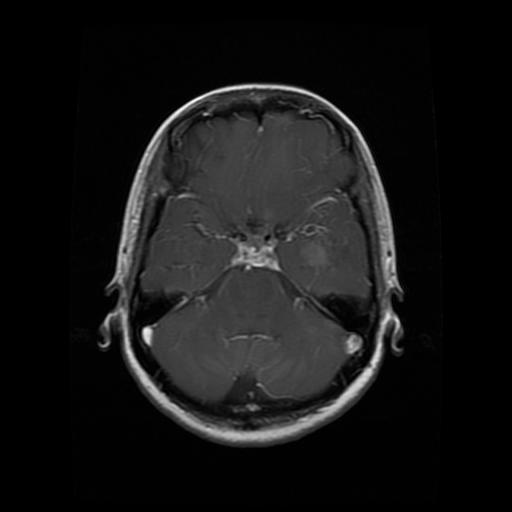
Label: glioma